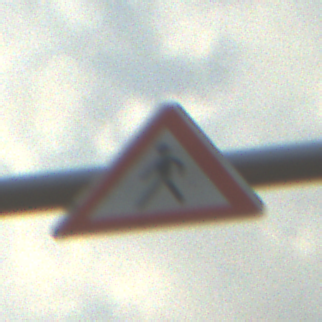
Verkehrszeichen: FussgaengerRechts
Umgebung: Outdoor, Suburban
Tageszeit: SunriseSunset
Wetter: PartlyCloudy
Licht: Natural
Jahreszeit: NotSpecified
Kontrast: MediumContrast